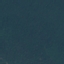
Label: Forest